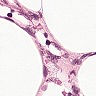
Metastatic tissue present: no